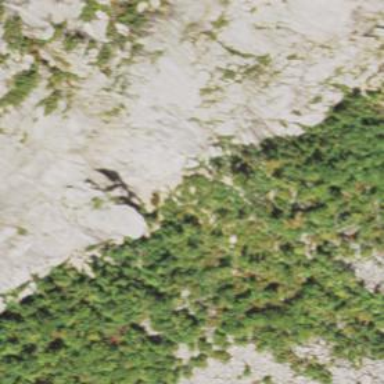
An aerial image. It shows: Natural cliff.